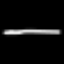
Label: pencil